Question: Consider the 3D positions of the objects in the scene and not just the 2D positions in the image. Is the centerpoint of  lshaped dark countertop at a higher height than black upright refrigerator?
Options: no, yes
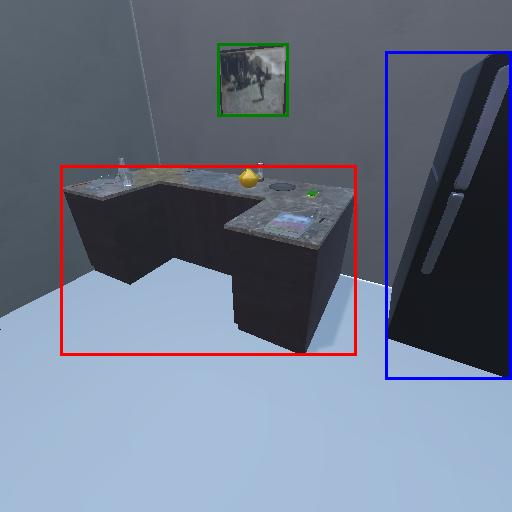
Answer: no